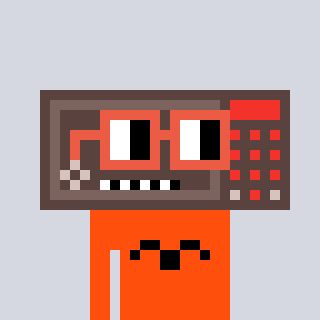
a pixel art character with square orange glasses, a wallsafe-shaped head and a orange-colored body on a cool background